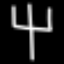
Label: fork